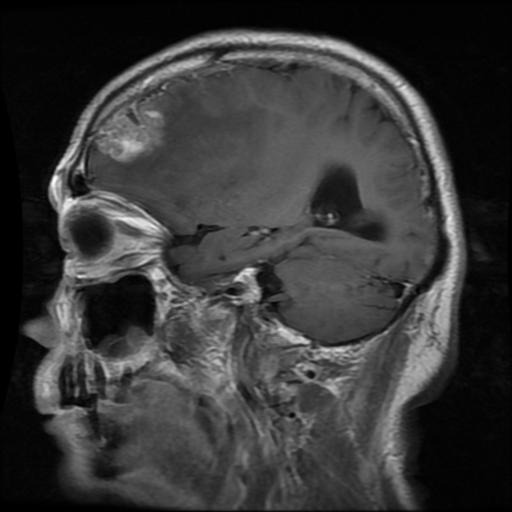
Label: meningioma